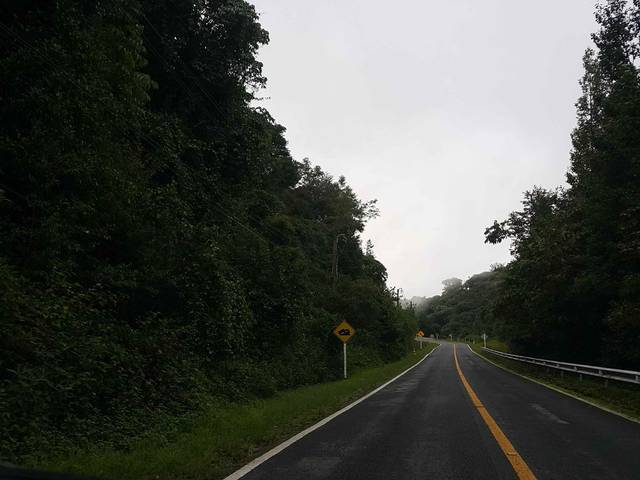
Region: Thailand
Coordinates: 18.568, 98.484